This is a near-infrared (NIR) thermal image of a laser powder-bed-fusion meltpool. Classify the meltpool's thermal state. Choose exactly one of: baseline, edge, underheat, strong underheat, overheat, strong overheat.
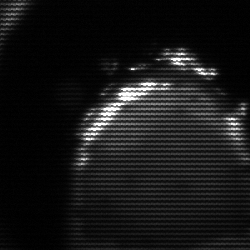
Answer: edge